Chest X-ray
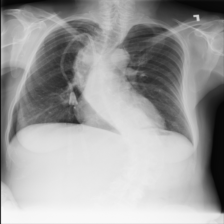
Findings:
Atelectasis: negative
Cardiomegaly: negative
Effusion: negative
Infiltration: negative
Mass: positive
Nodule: positive
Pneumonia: negative
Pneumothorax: negative
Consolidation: negative
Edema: negative
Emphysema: negative
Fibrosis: negative
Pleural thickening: negative
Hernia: negative